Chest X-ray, PA view. Patient: 55 years old, sex F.
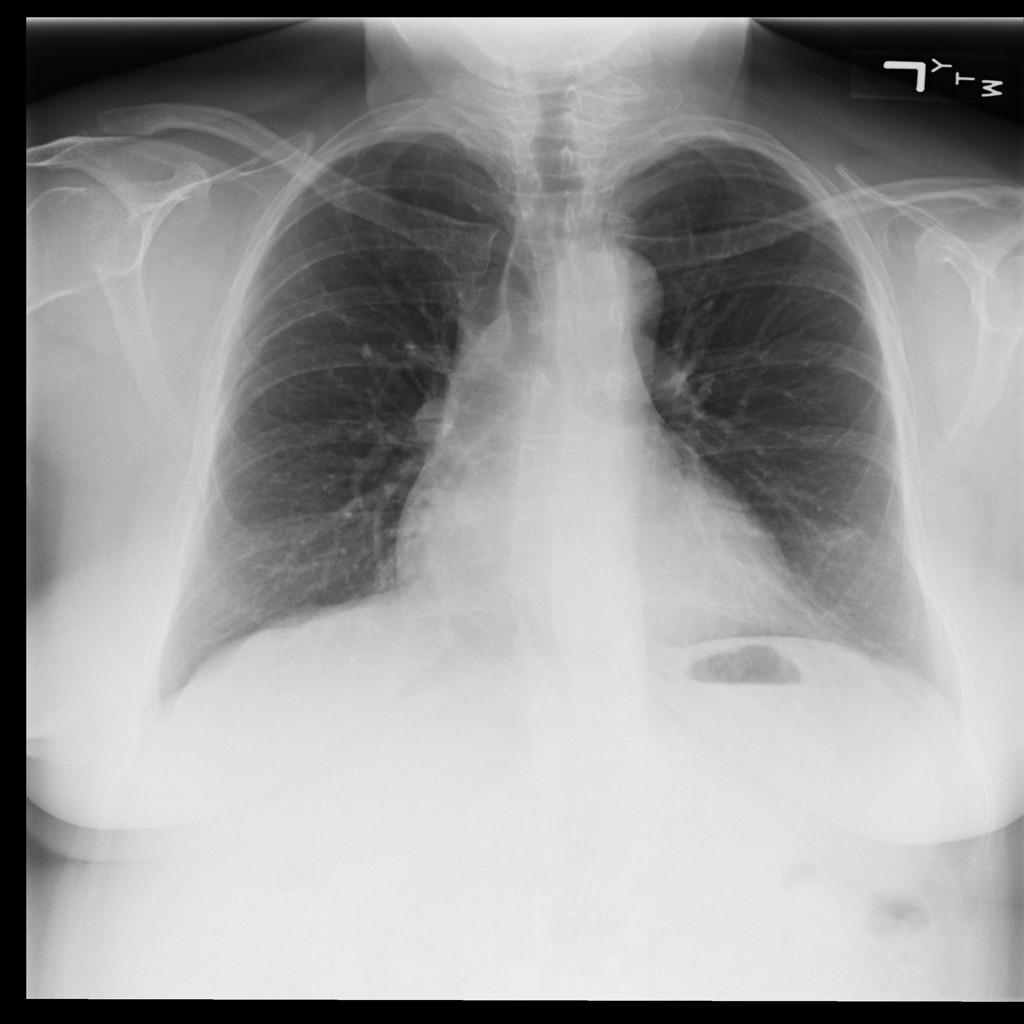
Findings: No Finding